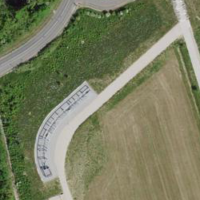
EUNIS habitat code: 57
Species observed at this site:
Cornus sanguinea